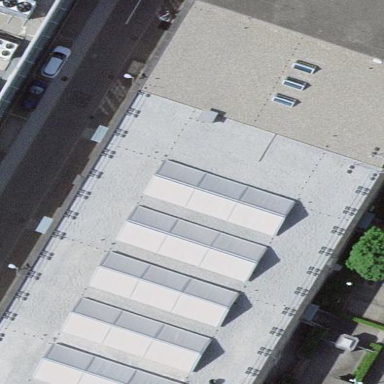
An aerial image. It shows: Office building.